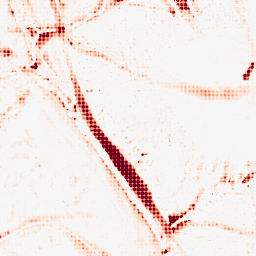
Category: morphological
Decomposition family: morphological_ellipse
Decomposition parameters: operation: opening
width: 20
height: 20
Upsampling method: sinc_blackman
Upsampling parameters: scale: 4
kernel_size: 4
Upsampling scale: 4